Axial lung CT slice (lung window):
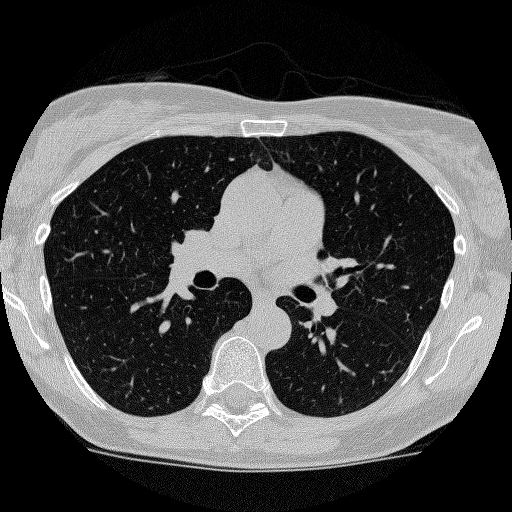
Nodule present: no